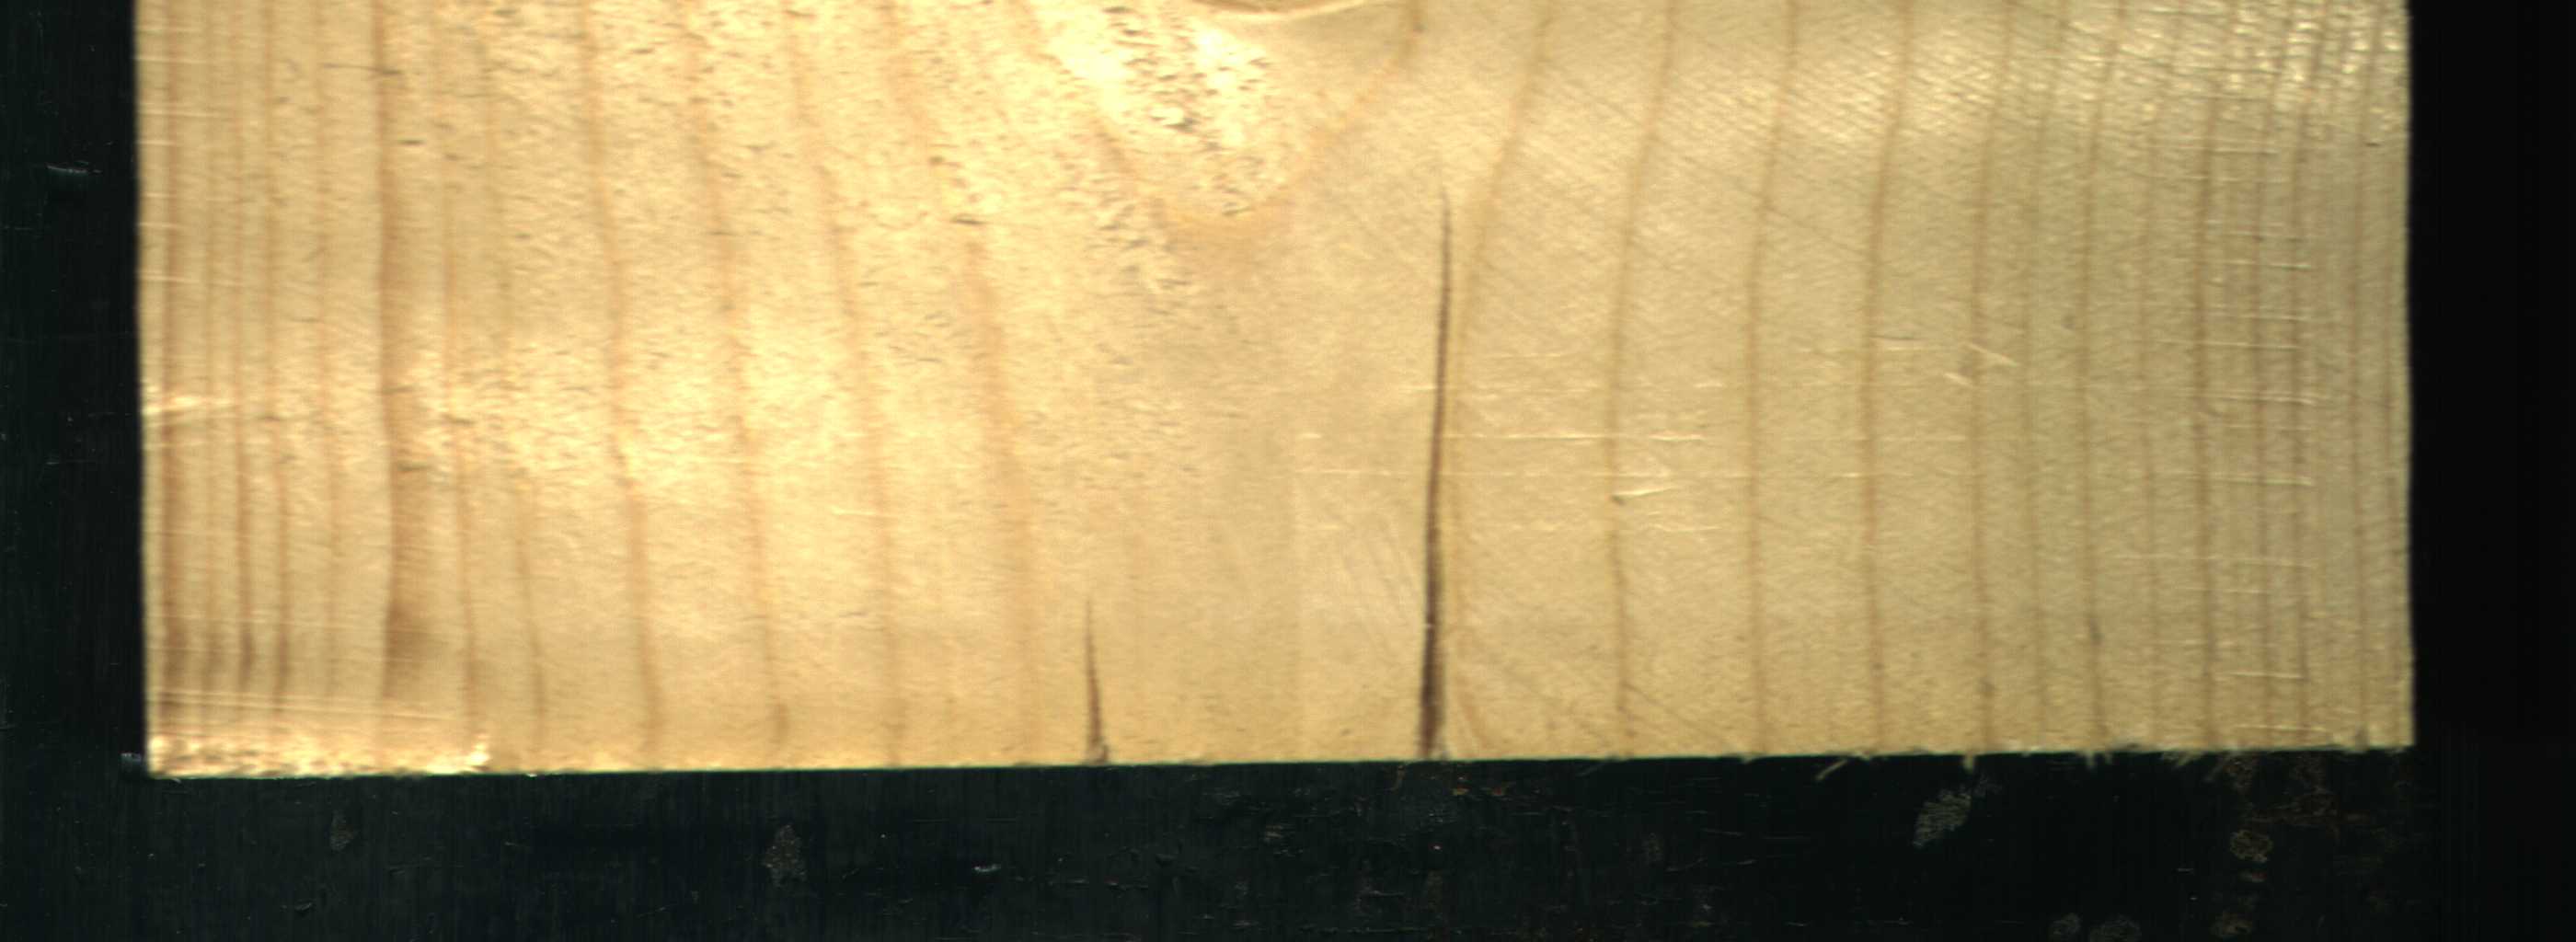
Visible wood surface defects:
Crack
Crack